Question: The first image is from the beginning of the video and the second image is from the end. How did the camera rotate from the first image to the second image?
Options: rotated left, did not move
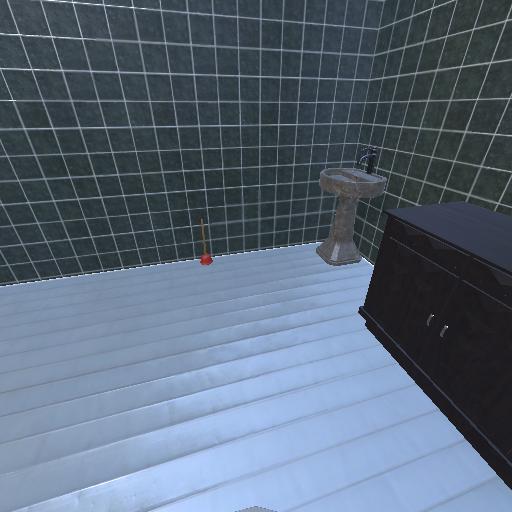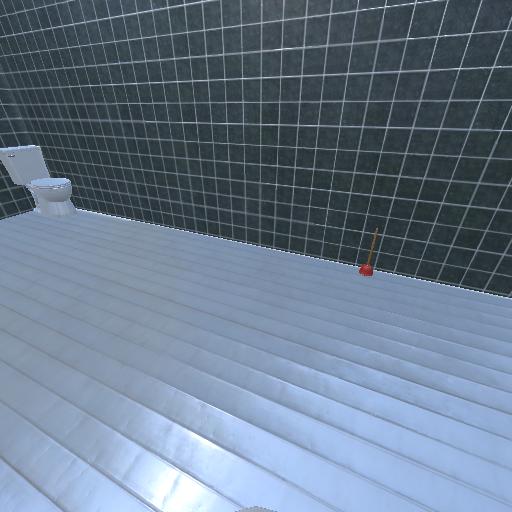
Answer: rotated left